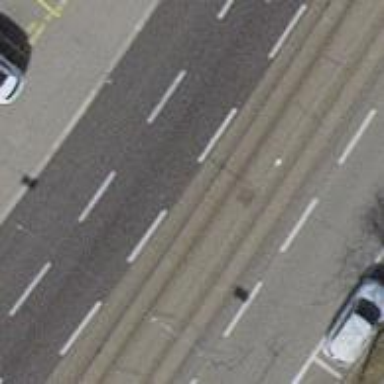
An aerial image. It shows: Tertiary road with asphalt surface and sidewalks on both sides. The road has embedded tram rails.